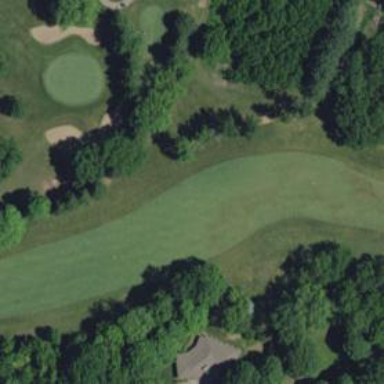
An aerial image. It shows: View of golf hole.